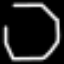
Label: octagon